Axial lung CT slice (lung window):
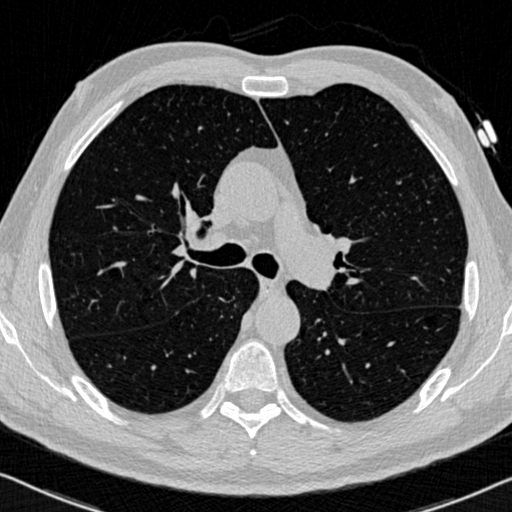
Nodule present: no